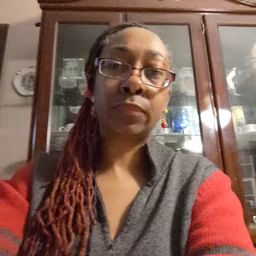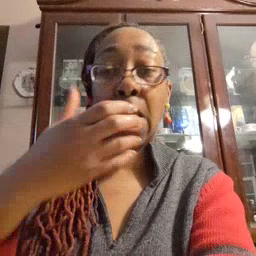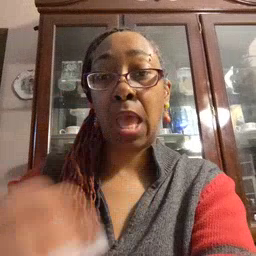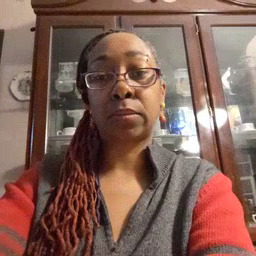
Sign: hot